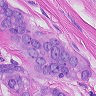
Metastatic tissue present: yes